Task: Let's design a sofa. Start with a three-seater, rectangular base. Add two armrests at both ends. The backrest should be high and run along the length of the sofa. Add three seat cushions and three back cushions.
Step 140:
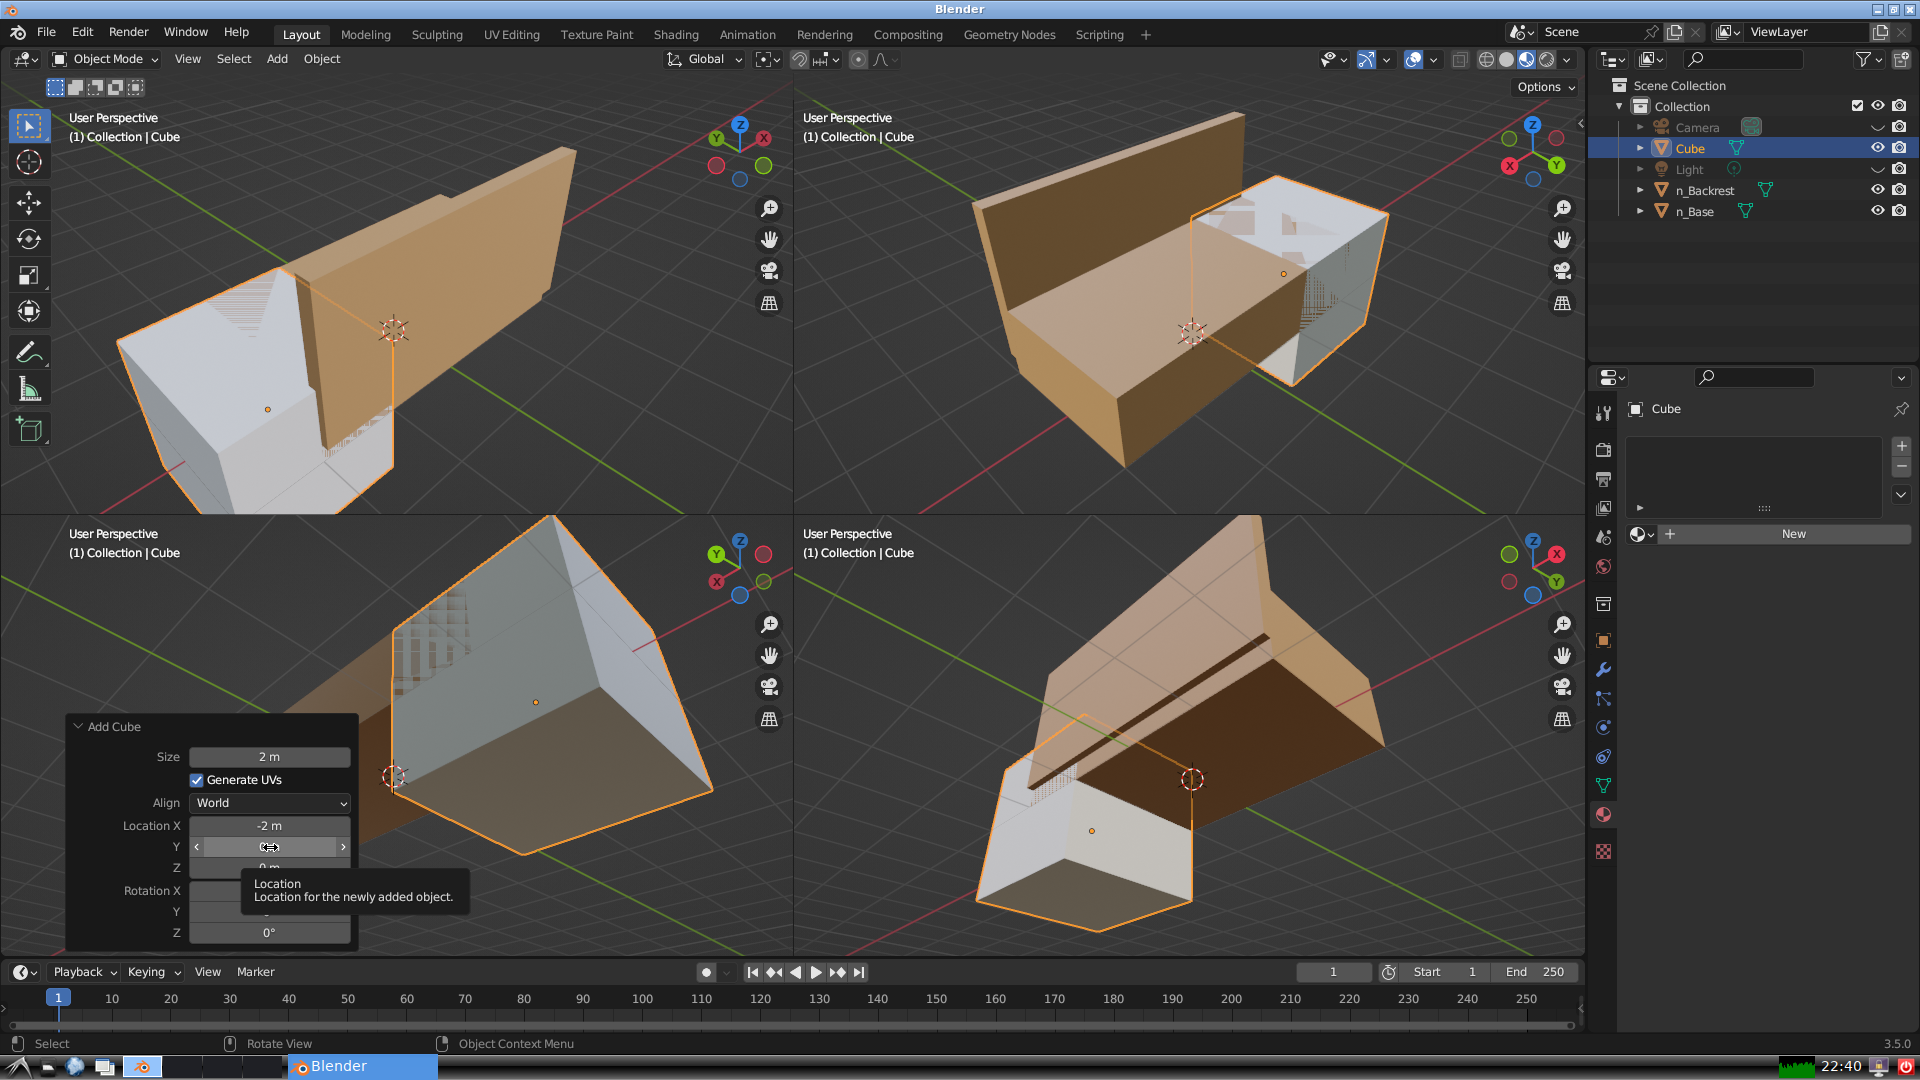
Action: click: no